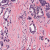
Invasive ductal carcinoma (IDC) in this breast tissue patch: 1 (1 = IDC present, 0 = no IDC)